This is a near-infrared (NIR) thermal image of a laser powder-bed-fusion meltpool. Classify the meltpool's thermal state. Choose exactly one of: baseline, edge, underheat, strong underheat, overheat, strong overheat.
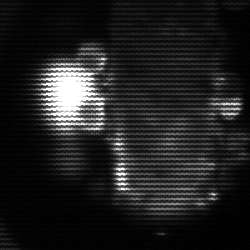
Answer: strong underheat